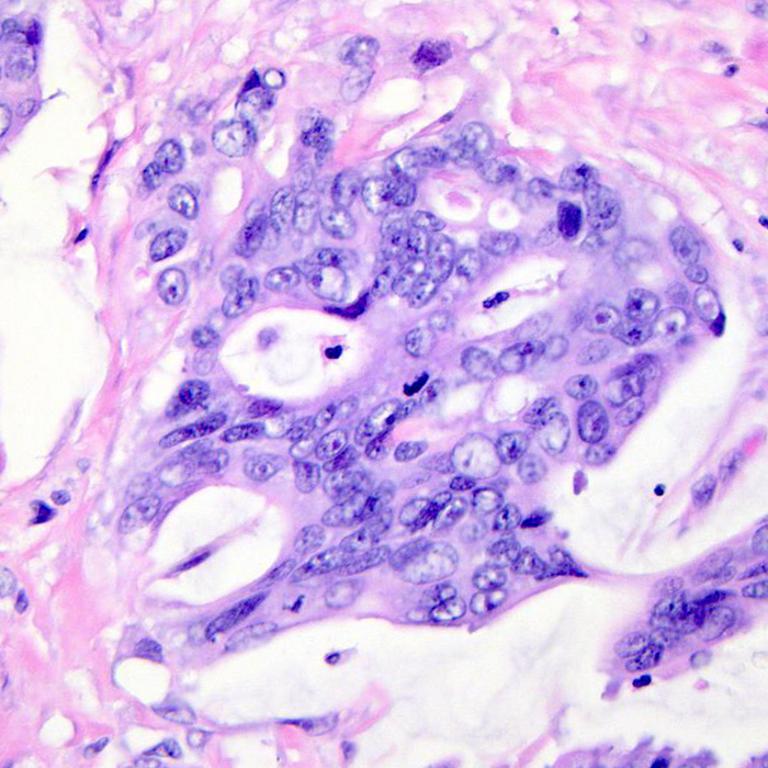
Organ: colon
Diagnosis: adenocarcinomas